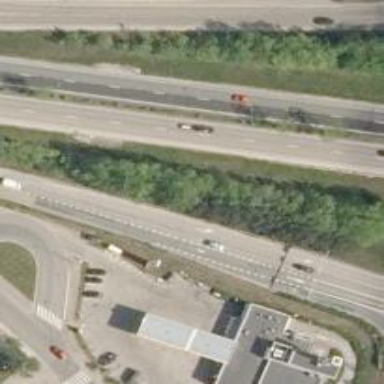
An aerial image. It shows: Asphalt trunk link road.